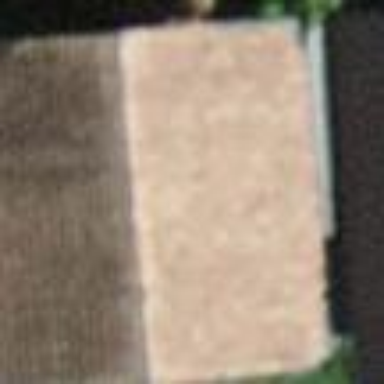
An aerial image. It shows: Barn.